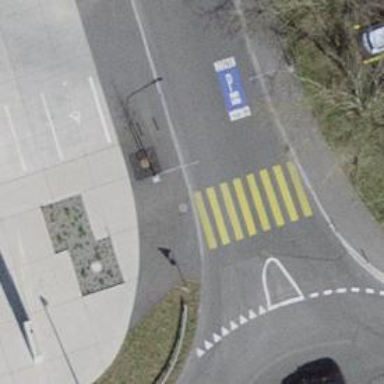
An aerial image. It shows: Uncontrolled zebra crossing.